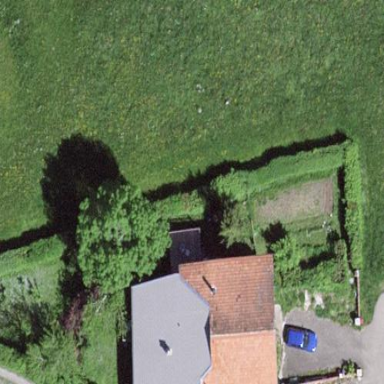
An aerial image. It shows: Farmyard area.